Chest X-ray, PA view. Patient: 51 years old, sex M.
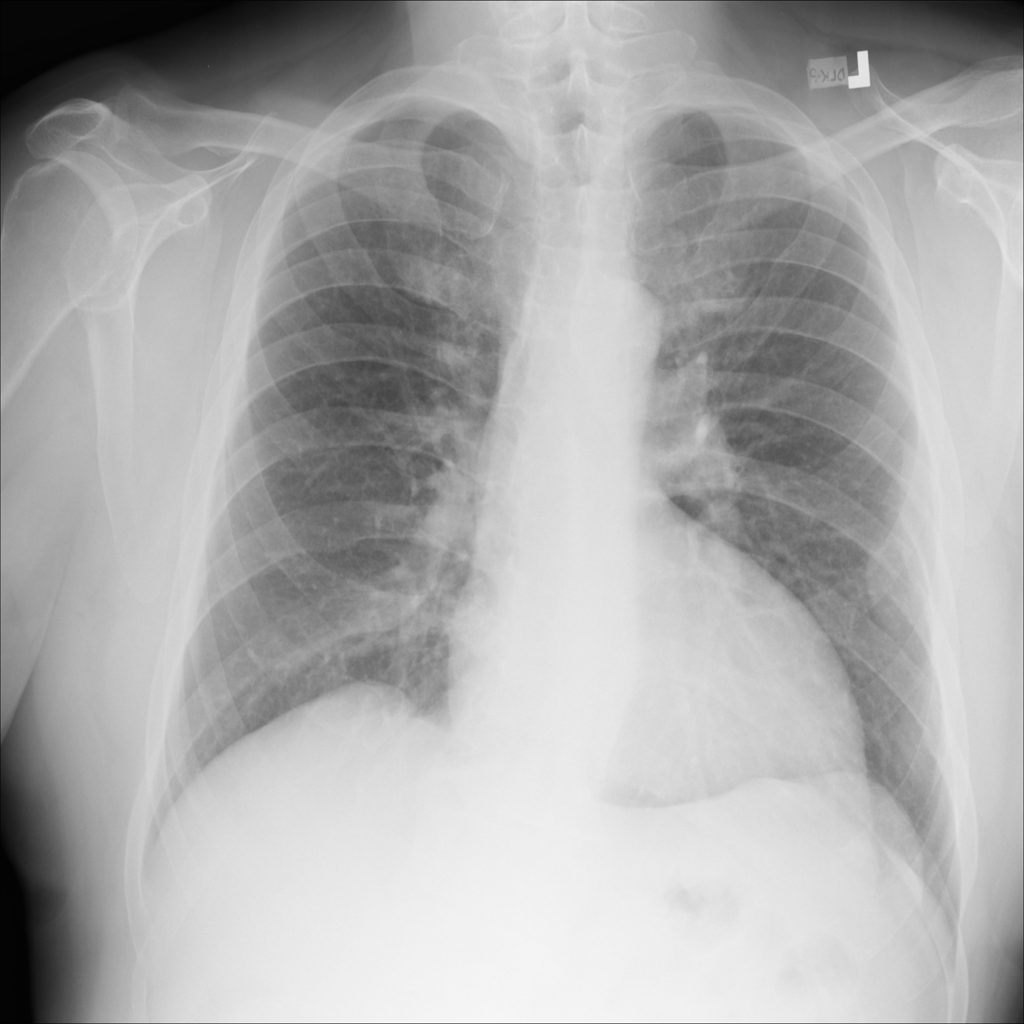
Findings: No Finding